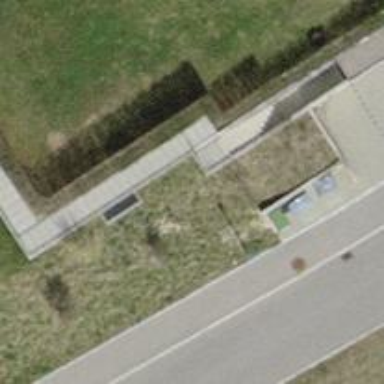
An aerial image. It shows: Road with steps.